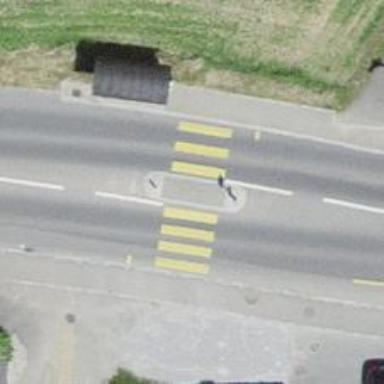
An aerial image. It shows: Zebra crossing with crossing island.